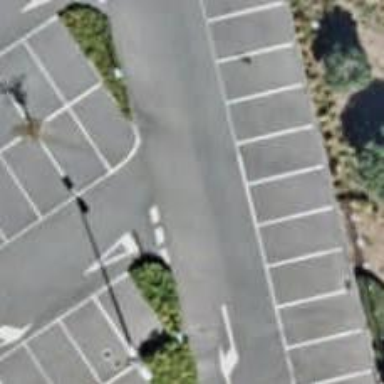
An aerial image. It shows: Parking aisle designated as service road.